Field crop: maize
Growth stage: 1
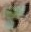
Species: datura